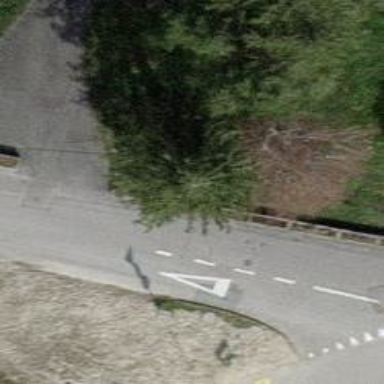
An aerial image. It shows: Evergreen needle-leaved tree.